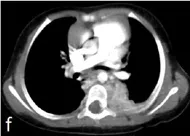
Second case of a girl with cutaneous back and posterior mediastinal hemangiomas. With less compression on the airway, which is still displaced to the right (
black arrow
), whereas mild-to-moderate regression of the lesion is seen in.
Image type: radiology (ct)